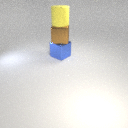
large blue metal cube below large yellow rubber cylinder